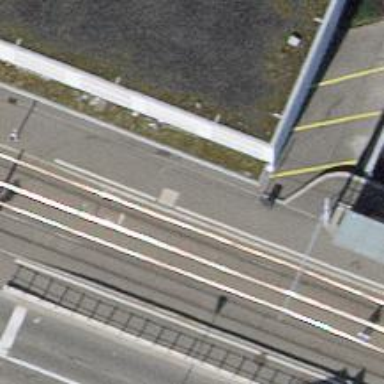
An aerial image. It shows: Tram stop with public transport stop position.